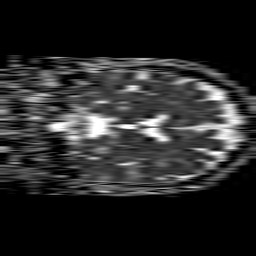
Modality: ADC
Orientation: coronal
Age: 55
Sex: female
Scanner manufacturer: philips
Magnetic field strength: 1.5 T
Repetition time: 4.6 s
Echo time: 0.08941 s